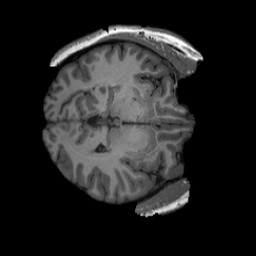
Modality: T1w
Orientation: axial
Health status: healthy